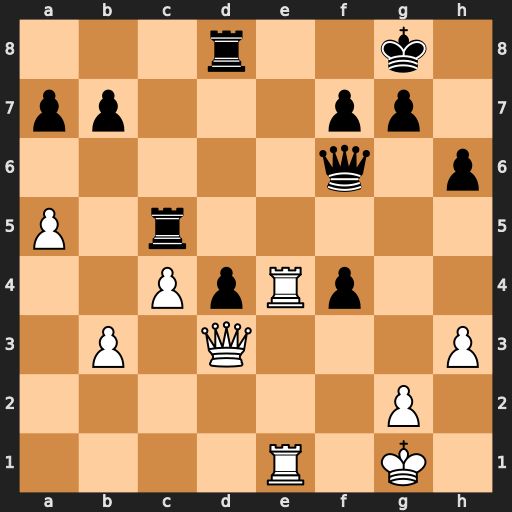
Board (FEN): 3r2k1/pp3pp1/5q1p/P1r5/2PpRp2/1P1Q3P/6P1/4R1K1
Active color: w
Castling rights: -
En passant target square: -
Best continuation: Re8+ Rxe8 Rxe8#